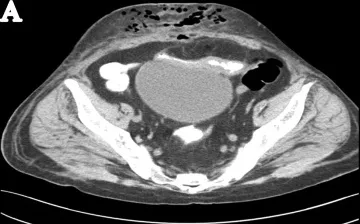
A and B, Abdomen CT with IV and oral contrast showed thicking of terminal ileum.
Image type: radiology (ct)